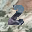
Label: 2